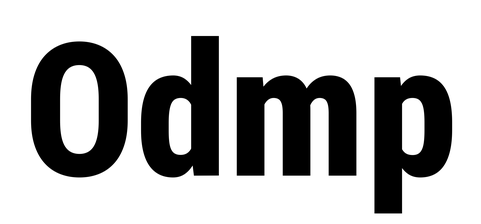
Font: Roboto_Condensed_ExtraBold